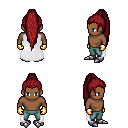
a pixel art fantasy rpg character, male body template, human, dark skin, white cape, teal pants, brunette extra-long topknot hairstyle, gold gloves, metal boots, four views (front, back, left, right), 2x2 character sprite sheet, small pixel art, hard edges, no anti-aliasing